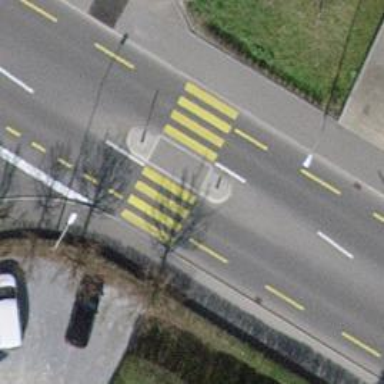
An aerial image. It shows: Asphalt secondary road with dedicated lane for cyclists on both sides.